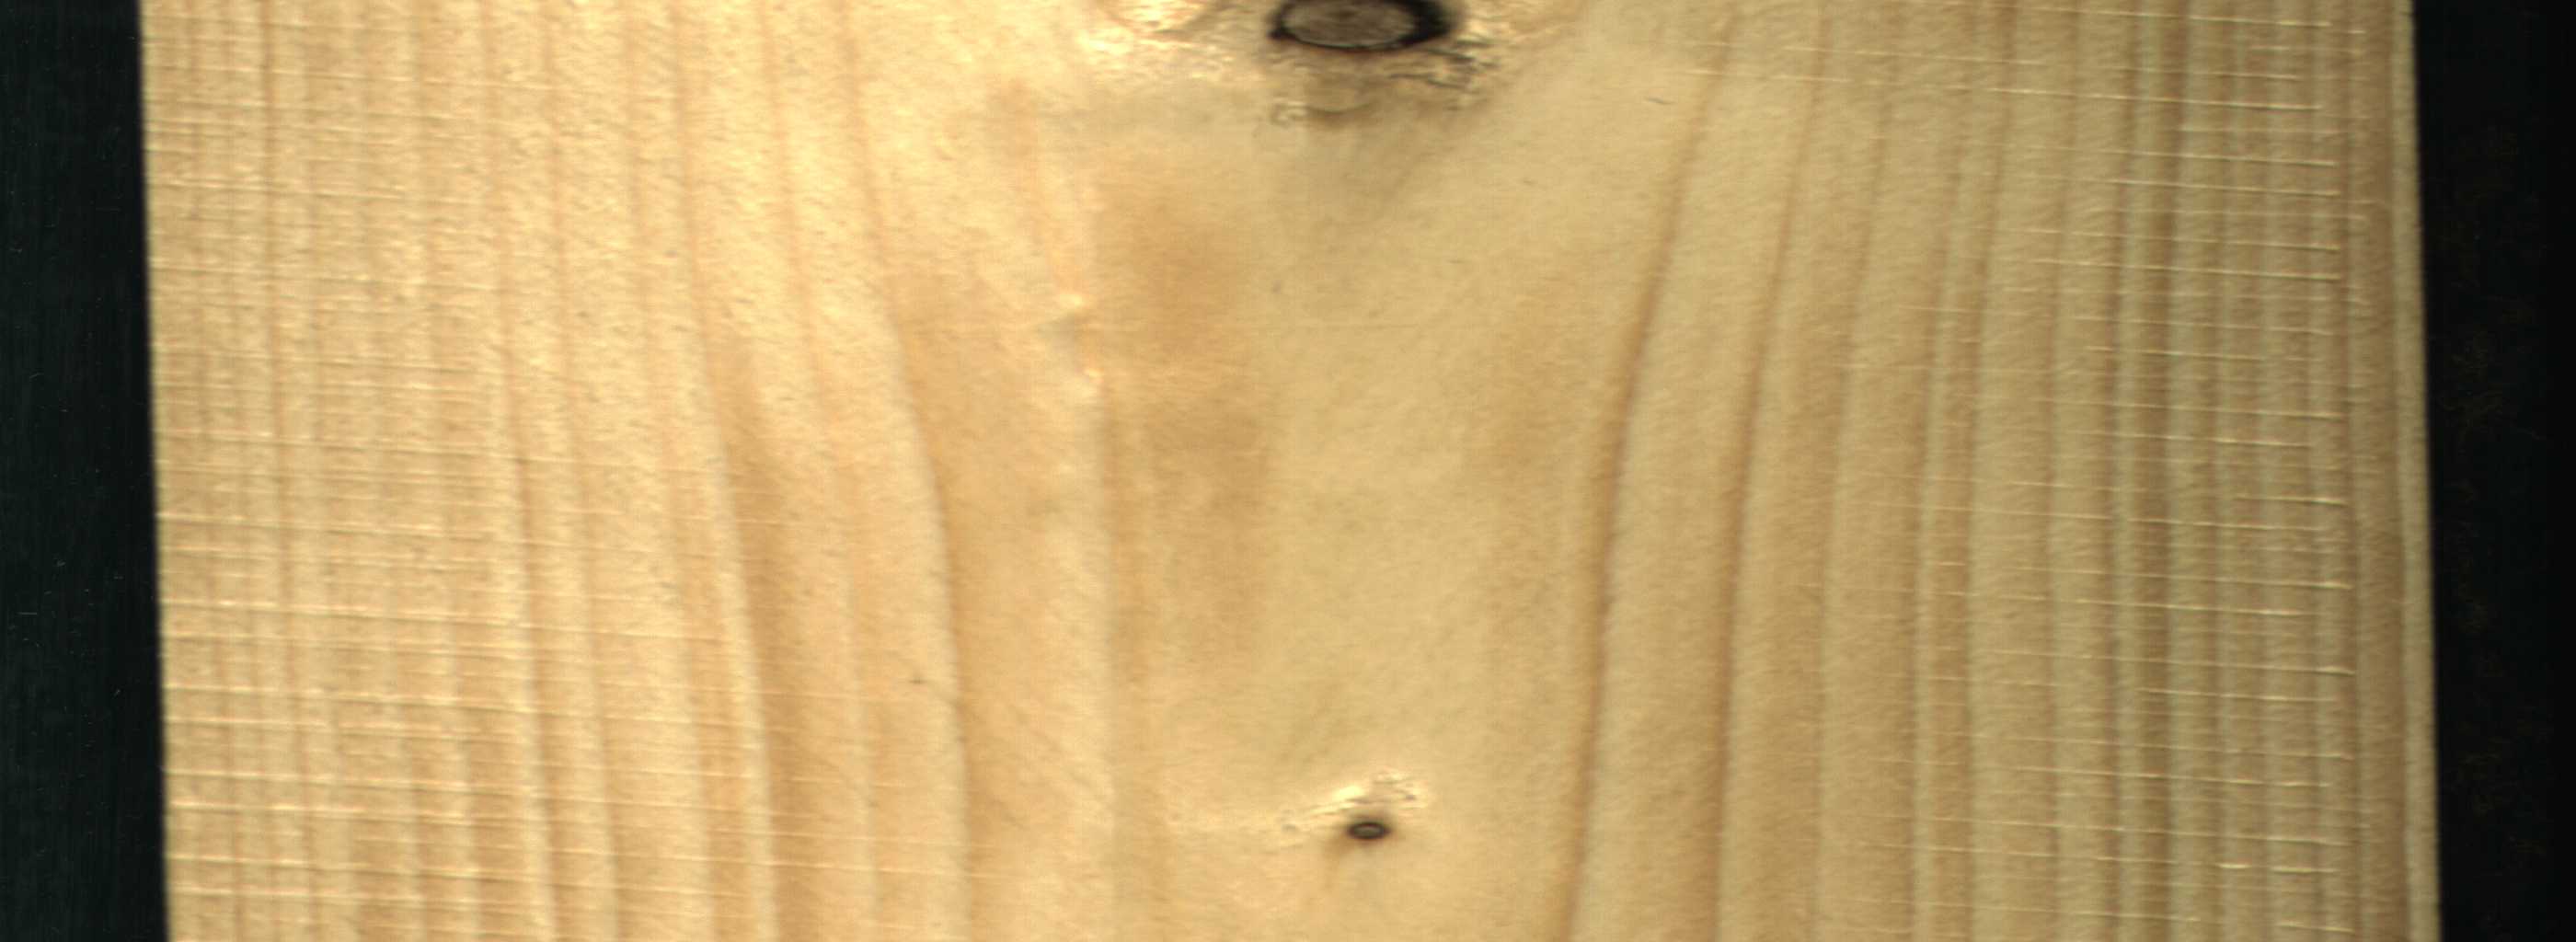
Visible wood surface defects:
Dead_Knot
Dead_Knot